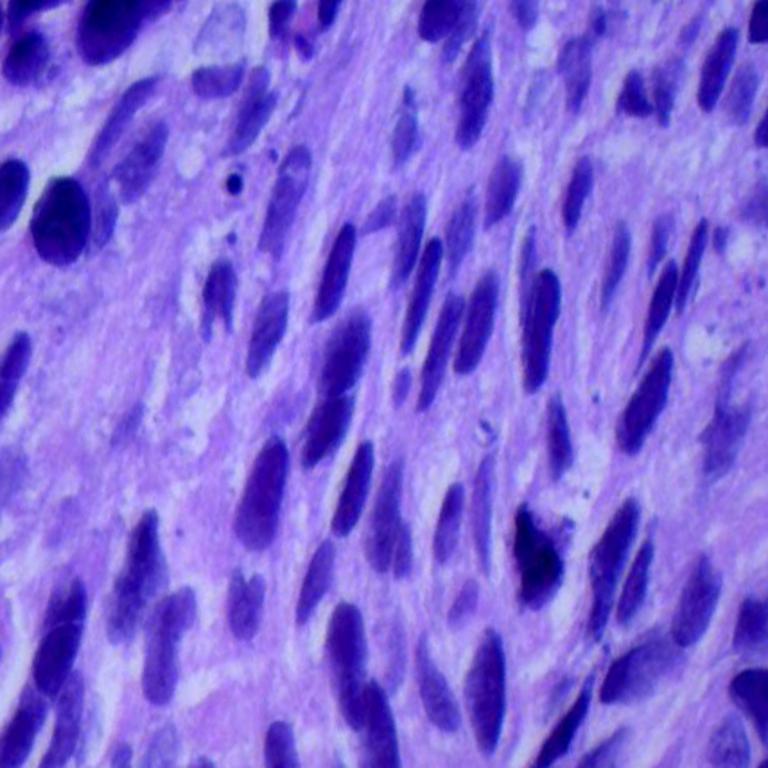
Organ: lung
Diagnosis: squamous carcinomas